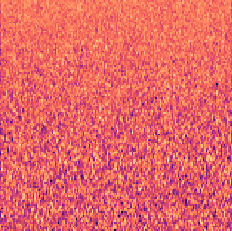
Sound class: Chainsaw